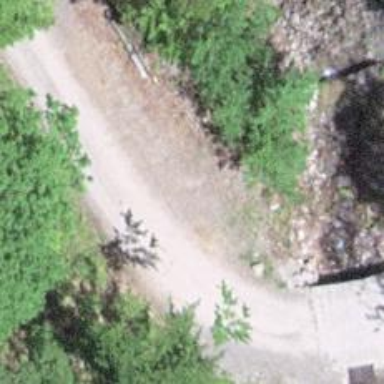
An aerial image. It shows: Gravel track with grade 2 quality.